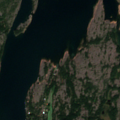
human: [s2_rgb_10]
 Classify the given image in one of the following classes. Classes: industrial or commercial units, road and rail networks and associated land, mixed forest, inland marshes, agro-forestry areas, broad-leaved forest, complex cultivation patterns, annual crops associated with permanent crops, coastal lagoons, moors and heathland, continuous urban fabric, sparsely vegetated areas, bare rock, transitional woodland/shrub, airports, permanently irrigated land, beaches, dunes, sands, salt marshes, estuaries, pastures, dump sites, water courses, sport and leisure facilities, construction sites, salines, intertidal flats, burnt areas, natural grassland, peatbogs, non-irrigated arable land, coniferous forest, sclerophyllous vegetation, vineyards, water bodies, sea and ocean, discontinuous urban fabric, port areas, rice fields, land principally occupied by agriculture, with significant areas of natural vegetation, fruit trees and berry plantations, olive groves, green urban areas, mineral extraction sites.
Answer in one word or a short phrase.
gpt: mixed forest, transitional woodland/shrub, bare rock, sea and ocean